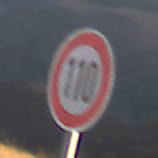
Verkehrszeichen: Geschwindigkeit110
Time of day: SunriseSunset
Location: Outdoor (Nature)
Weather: Clear
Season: NotSpecified
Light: Natural